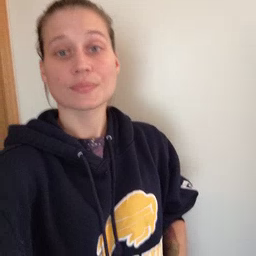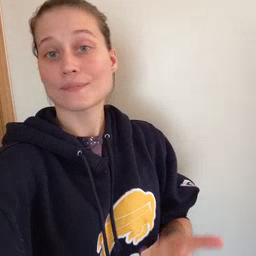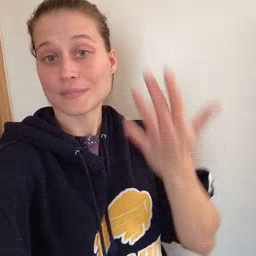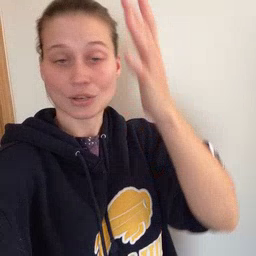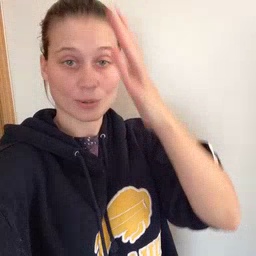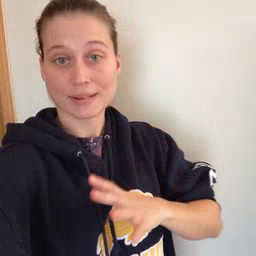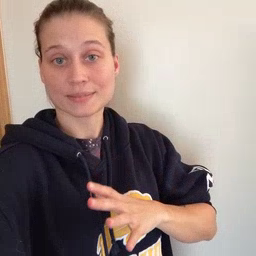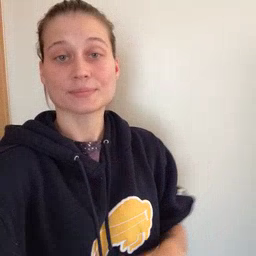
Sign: fireman